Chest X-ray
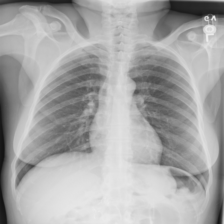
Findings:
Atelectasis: negative
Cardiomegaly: negative
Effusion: negative
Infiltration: negative
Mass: negative
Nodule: negative
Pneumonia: negative
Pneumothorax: negative
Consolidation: negative
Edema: negative
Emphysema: negative
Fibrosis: negative
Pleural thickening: negative
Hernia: negative